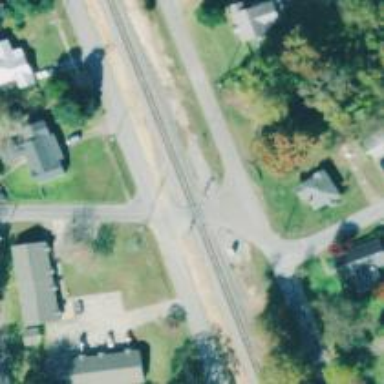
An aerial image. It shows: Level crossing with lights on the railway.